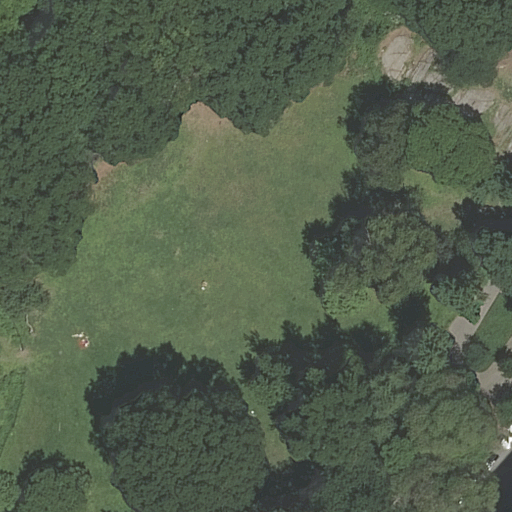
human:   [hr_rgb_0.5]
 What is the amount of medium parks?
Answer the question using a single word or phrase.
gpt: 0

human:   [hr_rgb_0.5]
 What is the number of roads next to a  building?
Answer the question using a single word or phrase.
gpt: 0

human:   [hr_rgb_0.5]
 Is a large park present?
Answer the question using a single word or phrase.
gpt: yes

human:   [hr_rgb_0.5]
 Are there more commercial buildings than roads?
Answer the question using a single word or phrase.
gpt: no

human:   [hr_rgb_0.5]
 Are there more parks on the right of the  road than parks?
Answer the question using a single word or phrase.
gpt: no

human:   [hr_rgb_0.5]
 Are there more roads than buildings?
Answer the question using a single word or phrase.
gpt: yes

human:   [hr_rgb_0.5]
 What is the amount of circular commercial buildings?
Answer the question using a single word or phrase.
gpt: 0

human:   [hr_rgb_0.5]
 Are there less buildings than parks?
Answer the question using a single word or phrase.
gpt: yes

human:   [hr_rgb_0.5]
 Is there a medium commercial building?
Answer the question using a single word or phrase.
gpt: no

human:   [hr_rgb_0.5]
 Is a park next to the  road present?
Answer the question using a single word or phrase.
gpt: yes

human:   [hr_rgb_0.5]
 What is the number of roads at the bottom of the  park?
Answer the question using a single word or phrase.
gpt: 1

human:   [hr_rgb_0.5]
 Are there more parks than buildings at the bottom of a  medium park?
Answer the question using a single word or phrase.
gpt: yes

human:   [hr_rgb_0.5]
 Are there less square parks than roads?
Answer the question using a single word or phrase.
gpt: yes

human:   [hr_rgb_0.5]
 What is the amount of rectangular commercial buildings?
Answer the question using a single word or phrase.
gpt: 0

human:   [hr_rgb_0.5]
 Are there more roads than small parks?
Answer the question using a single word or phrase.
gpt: yes

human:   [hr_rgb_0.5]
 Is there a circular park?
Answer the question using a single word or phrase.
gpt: no

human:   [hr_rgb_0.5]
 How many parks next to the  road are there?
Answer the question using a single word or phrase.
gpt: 1

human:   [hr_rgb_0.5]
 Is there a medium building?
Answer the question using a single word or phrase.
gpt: no

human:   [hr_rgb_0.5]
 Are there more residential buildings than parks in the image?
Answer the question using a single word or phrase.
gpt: no

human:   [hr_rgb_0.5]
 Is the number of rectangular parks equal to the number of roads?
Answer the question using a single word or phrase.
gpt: yes

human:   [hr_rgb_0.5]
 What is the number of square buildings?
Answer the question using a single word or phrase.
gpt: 0

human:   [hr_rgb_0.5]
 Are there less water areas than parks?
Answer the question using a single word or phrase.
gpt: yes

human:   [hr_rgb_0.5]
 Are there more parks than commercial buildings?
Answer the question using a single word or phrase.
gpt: yes

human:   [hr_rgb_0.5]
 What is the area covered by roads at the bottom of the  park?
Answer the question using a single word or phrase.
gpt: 0m2

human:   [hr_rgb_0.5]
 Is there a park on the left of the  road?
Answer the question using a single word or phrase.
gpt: no

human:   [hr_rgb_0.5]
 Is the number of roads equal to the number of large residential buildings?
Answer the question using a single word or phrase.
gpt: no

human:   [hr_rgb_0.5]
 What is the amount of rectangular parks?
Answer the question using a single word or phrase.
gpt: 1

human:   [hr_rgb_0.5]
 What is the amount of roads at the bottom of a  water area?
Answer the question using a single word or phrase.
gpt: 0

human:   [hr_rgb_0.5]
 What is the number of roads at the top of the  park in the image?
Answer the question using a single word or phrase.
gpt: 0

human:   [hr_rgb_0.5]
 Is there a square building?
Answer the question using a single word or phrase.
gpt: no

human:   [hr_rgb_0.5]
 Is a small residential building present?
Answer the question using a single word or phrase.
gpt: no

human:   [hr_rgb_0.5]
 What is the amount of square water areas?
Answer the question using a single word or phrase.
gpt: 0

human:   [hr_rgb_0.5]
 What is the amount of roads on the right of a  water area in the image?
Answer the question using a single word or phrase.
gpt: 0

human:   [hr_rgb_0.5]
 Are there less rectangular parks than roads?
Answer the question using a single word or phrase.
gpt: no

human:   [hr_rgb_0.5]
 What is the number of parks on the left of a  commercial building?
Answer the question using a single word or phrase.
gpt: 0

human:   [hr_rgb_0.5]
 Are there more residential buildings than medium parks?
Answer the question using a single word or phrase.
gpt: no